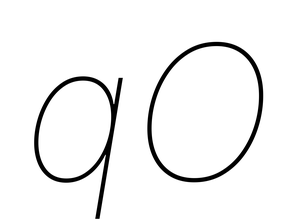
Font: Inter-Italic_Thin_Italic